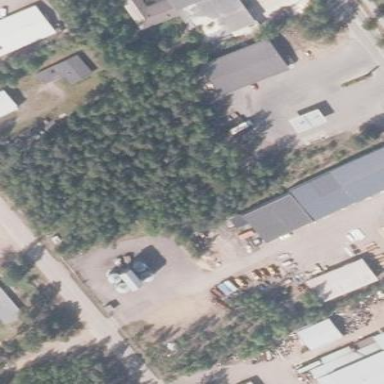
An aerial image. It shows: Hardware shop located within building.